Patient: sex F, age 65
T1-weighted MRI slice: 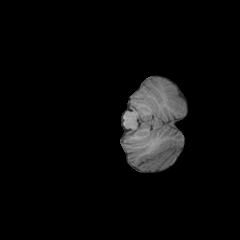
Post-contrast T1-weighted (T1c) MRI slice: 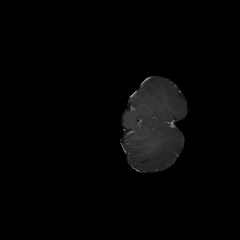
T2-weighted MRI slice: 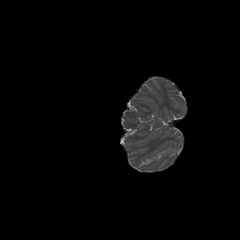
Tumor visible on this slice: no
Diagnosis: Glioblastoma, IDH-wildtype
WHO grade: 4